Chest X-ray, PA view. Patient: 52 years old, sex M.
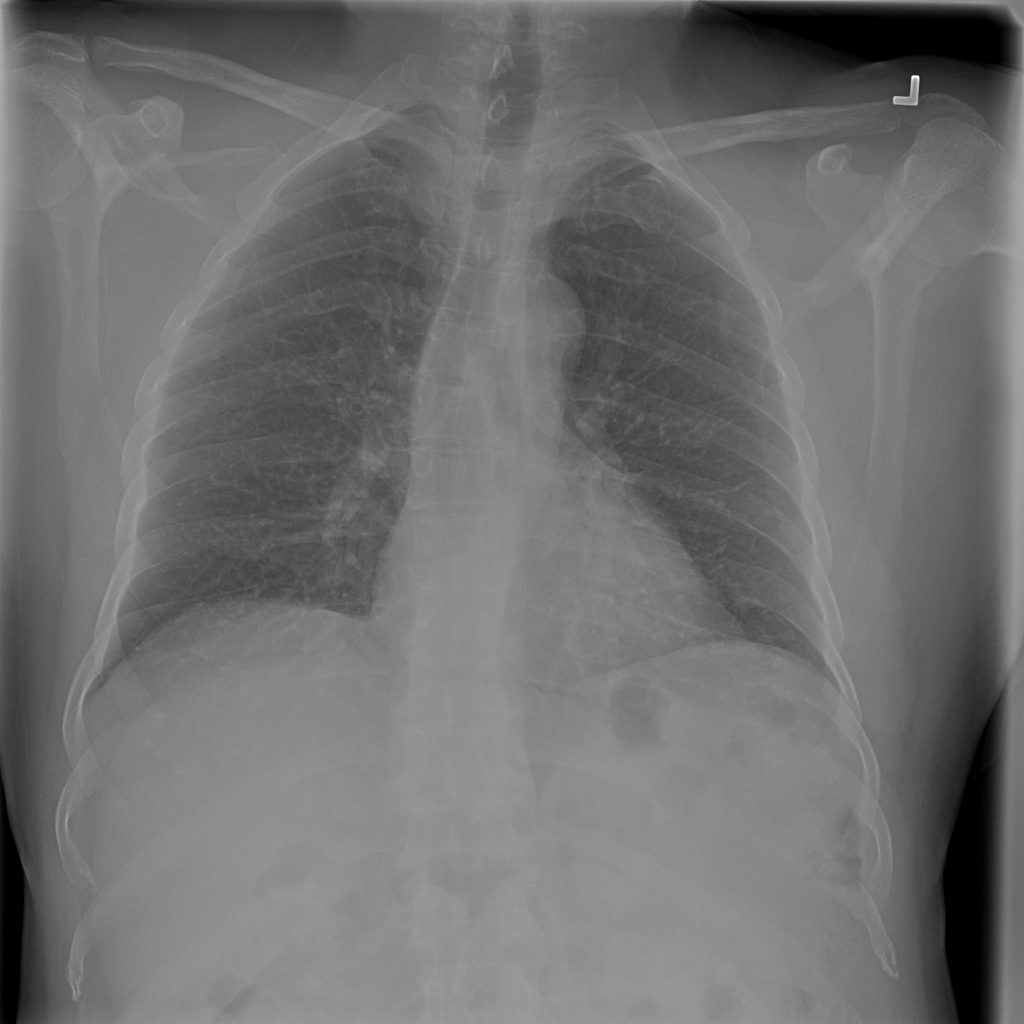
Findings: No Finding